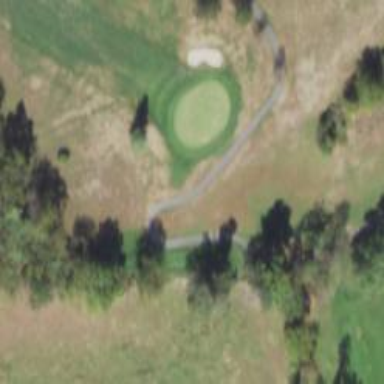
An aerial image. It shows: Path for both road and golf.